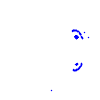
Particle: pion